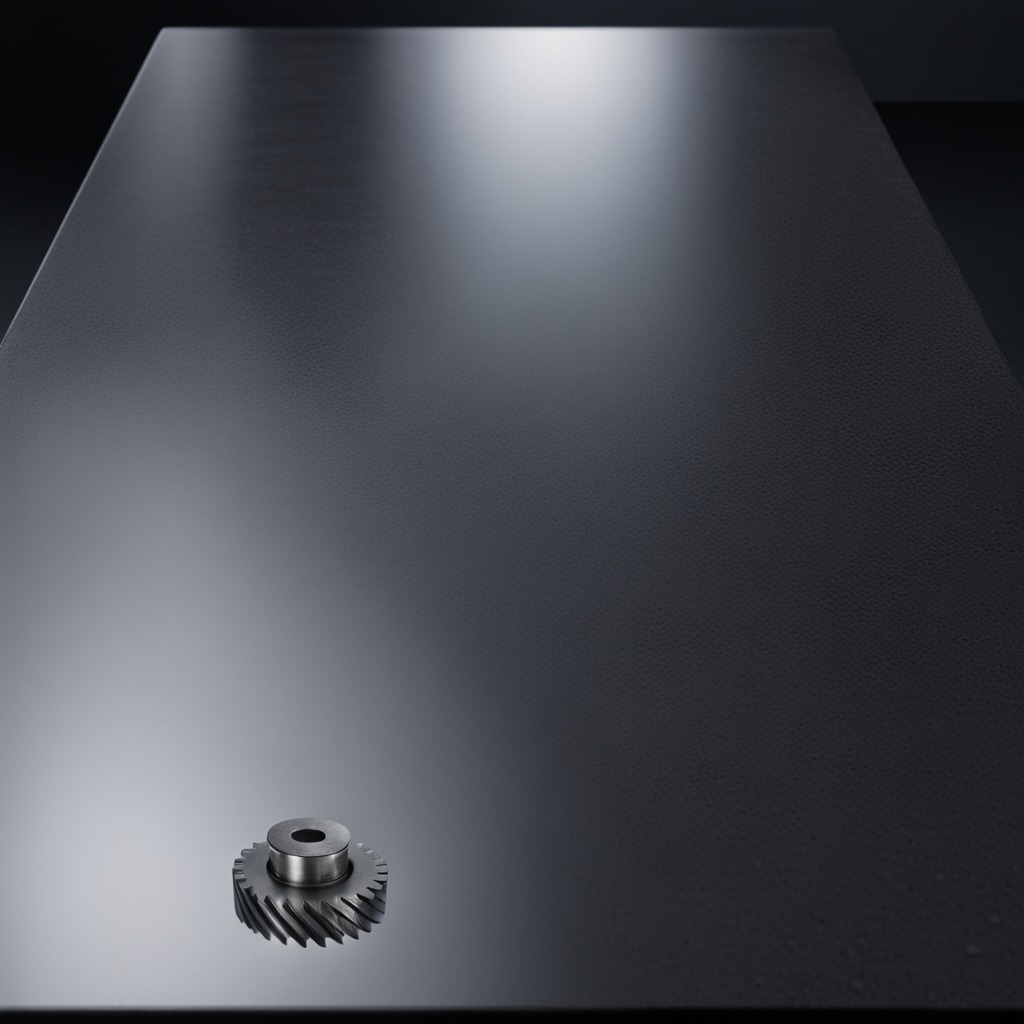
A steel gear with teeth is lying on a clean granite table inside a workshop at night dim ambient light soft shadows worn but